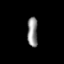
Tissue: lung
Cell type: Epithelial cells
Senescence score: 0.2056
Nuclear area (px): 301
Mean DAPI intensity: 141.817